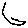
Label: moon